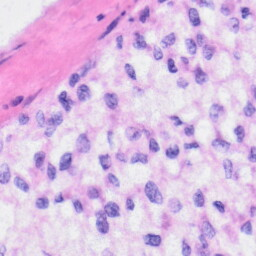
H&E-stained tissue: Liver